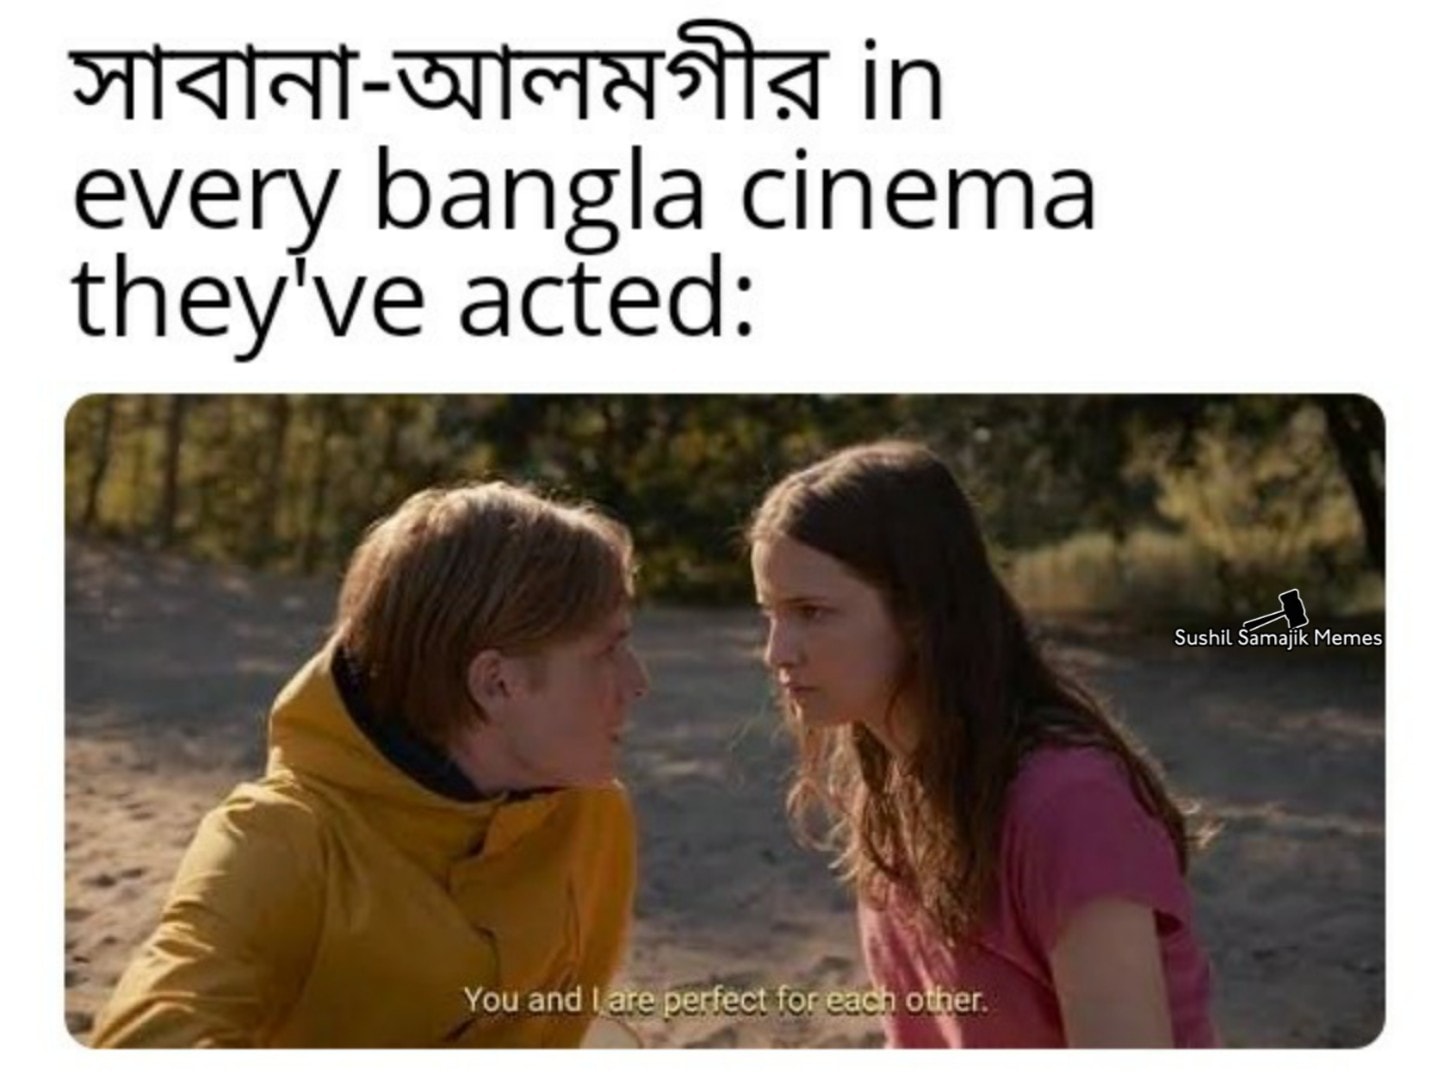
Caption: সাবানা- আলমগীর  in every bangla cinema they've acted:
Label: non-hate